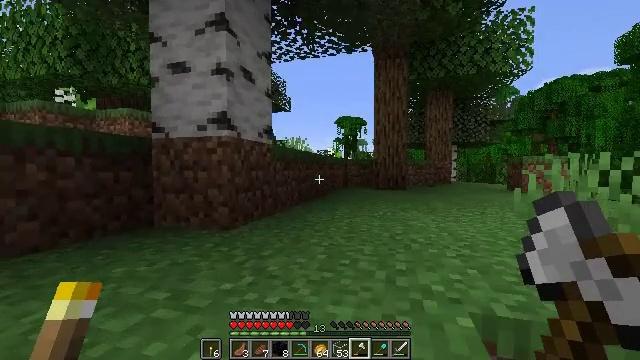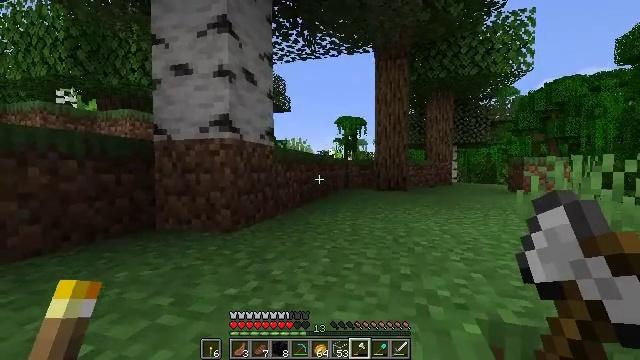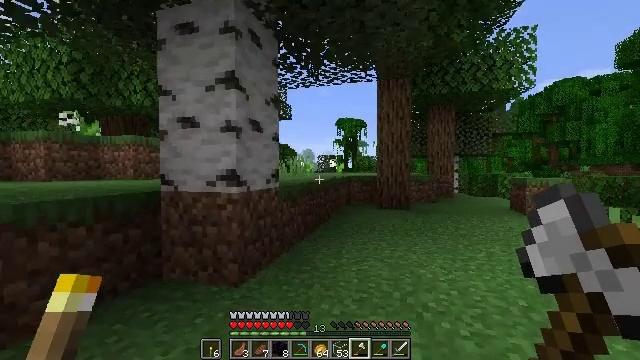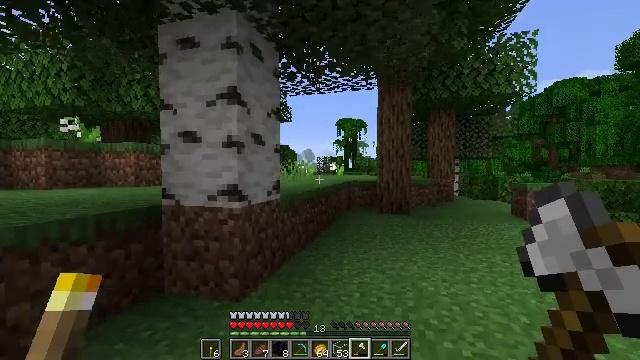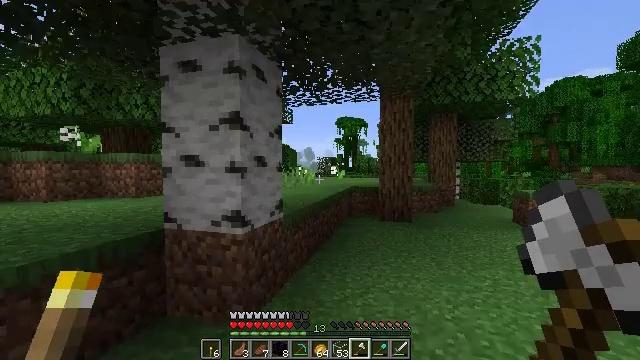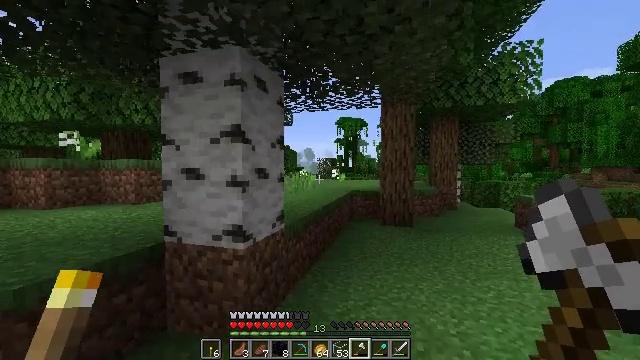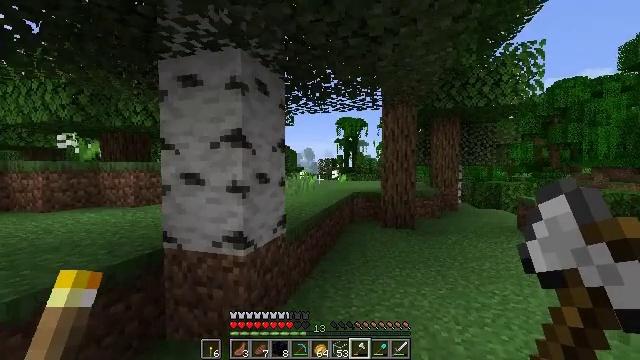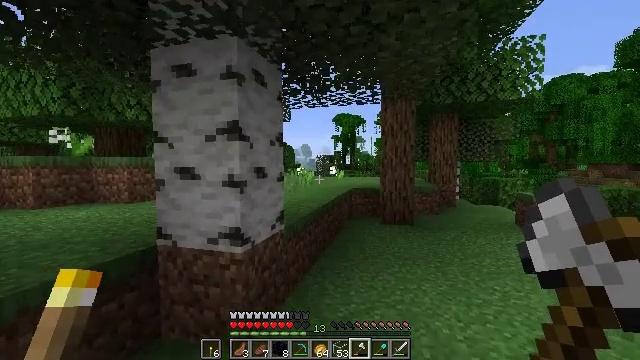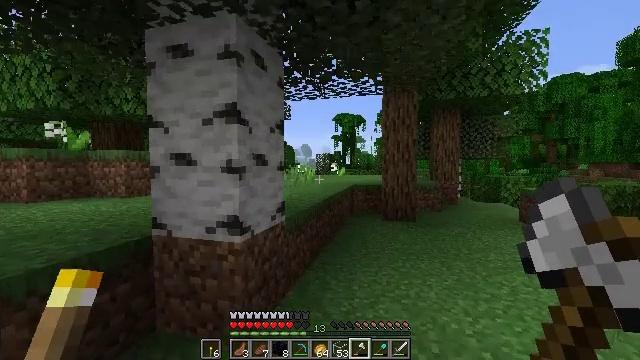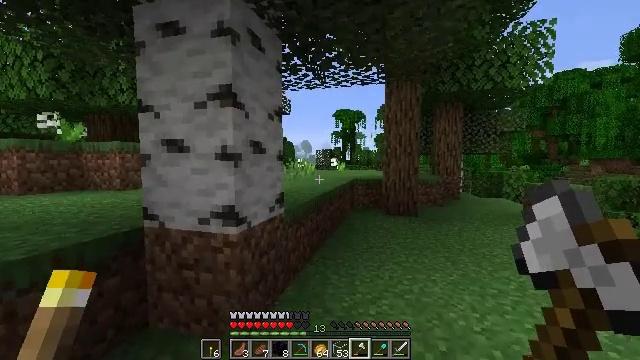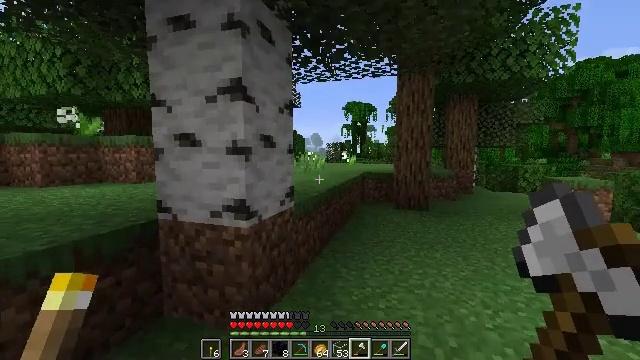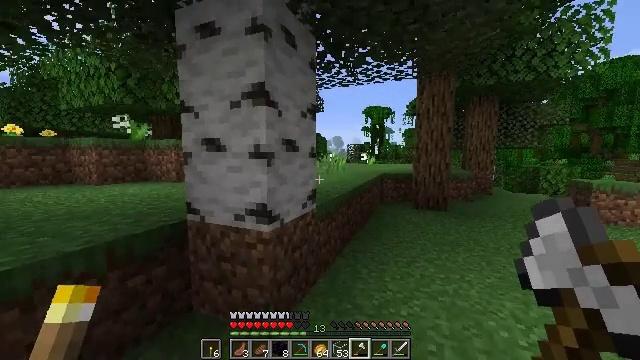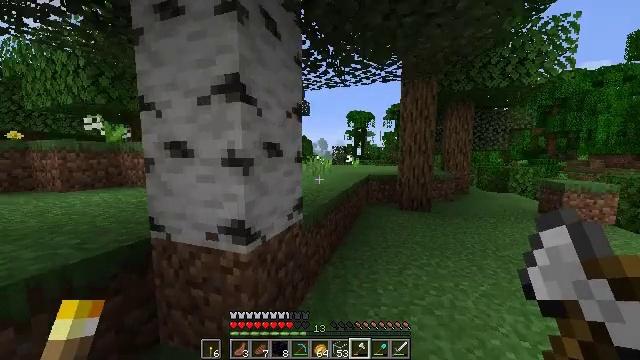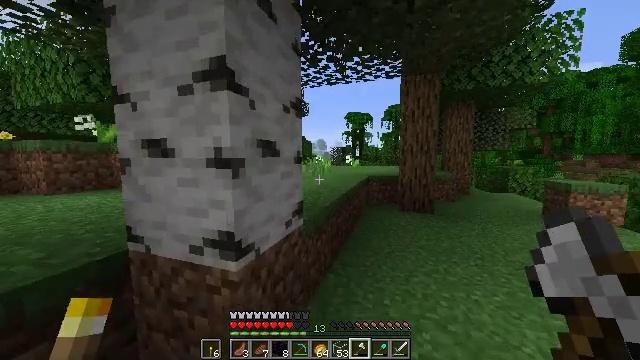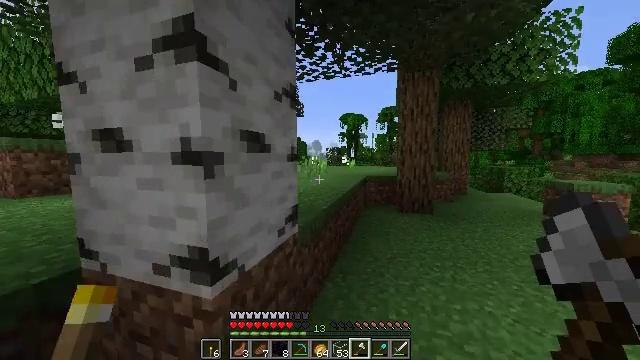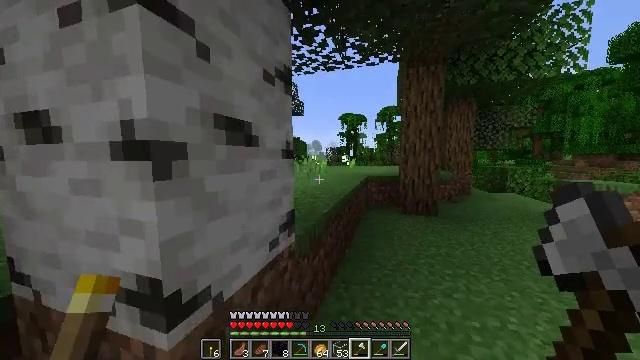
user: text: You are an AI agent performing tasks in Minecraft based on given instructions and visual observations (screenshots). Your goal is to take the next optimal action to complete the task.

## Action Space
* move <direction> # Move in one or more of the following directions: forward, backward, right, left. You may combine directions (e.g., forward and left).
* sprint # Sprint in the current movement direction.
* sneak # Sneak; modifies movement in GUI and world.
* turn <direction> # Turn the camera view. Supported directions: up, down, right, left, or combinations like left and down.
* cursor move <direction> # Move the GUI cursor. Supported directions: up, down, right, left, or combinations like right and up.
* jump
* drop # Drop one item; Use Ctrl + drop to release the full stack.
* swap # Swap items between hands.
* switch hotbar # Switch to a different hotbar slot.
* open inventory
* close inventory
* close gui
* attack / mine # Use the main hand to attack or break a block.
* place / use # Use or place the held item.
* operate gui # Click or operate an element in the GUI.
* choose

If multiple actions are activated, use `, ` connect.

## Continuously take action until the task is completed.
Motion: motion action
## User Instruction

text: Cut down the sugar cane stalks.
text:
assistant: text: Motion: move forward, jump
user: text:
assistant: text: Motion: move forward, jump
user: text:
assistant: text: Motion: move forward, jump
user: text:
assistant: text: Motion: move forward, jump
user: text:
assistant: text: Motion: move forward
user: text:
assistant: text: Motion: move forward
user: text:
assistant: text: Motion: move forward
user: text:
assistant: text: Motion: move forward
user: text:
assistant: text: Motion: move forward, sprint
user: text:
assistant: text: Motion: move forward, sprint, turn left and down
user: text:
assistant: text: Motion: move forward, sprint, turn left
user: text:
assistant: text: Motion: move forward, sprint, turn right
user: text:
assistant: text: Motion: move forward
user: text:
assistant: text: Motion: move forward, turn right
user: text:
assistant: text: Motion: move forward
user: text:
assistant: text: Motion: move forward, turn left
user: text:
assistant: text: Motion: turn left
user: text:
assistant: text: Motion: no_op
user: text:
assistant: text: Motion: turn left
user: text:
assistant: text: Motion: no_op
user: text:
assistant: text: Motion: no_op
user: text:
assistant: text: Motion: no_op
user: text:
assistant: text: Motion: no_op
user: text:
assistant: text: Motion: no_op
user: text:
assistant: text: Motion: move forward and move right
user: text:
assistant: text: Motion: move forward and move right
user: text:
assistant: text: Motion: move forward and move right
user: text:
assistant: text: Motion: move forward
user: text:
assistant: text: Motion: move forward
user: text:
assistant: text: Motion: move forward